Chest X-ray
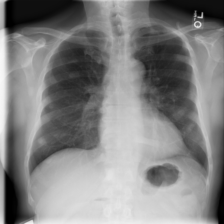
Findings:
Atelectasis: negative
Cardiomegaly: negative
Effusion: negative
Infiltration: negative
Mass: negative
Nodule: negative
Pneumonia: negative
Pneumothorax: negative
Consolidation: negative
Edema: negative
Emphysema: negative
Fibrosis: negative
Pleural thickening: negative
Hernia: negative